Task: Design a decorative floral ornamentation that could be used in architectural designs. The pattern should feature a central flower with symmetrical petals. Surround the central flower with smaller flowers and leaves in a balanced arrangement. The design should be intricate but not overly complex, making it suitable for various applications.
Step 1822:
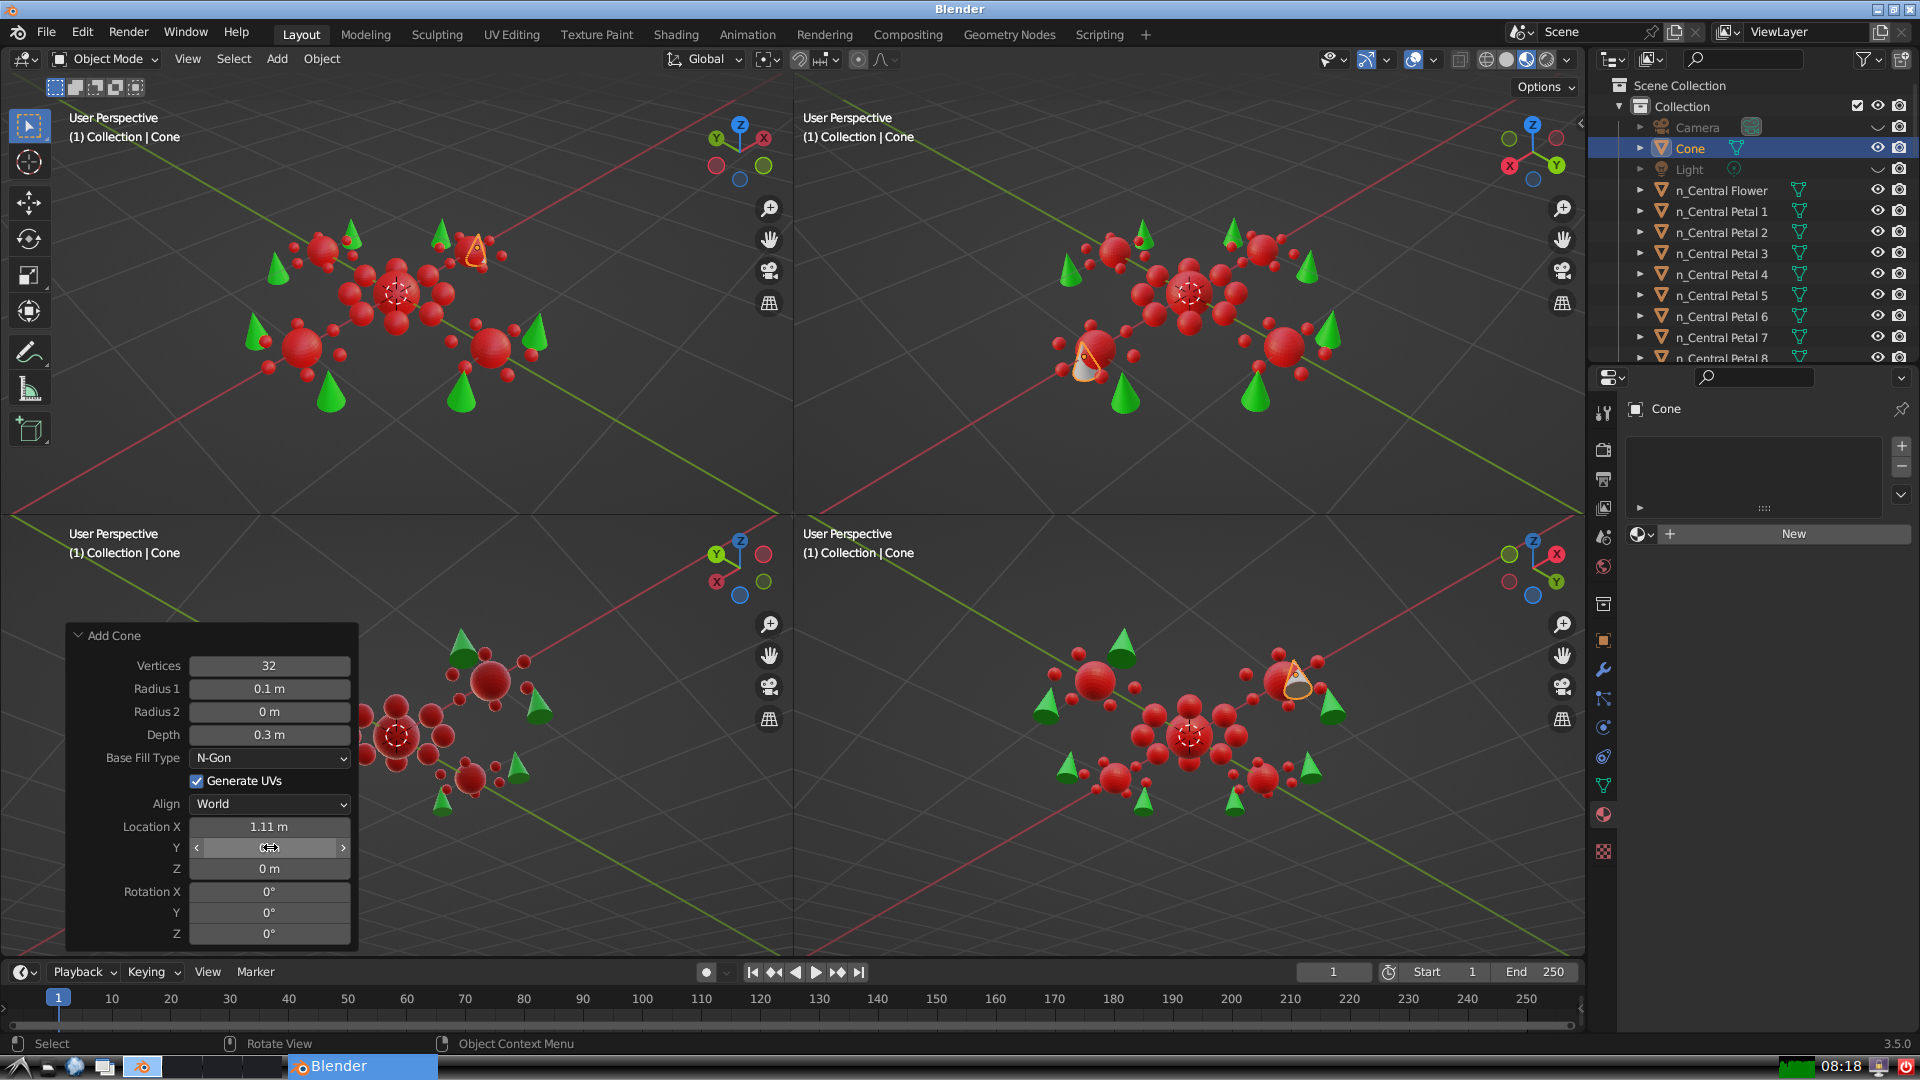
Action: click: no